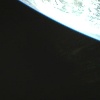
Label: space